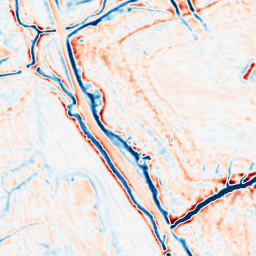
Category: multiscale
Decomposition family: dog_multiscale
Decomposition parameters: sigma_ratio: 1.4
n_scales: 3
base_sigma: 1
Upsampling method: cubic_catmull_rom
Upsampling parameters: scale: 4
Upsampling scale: 4